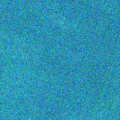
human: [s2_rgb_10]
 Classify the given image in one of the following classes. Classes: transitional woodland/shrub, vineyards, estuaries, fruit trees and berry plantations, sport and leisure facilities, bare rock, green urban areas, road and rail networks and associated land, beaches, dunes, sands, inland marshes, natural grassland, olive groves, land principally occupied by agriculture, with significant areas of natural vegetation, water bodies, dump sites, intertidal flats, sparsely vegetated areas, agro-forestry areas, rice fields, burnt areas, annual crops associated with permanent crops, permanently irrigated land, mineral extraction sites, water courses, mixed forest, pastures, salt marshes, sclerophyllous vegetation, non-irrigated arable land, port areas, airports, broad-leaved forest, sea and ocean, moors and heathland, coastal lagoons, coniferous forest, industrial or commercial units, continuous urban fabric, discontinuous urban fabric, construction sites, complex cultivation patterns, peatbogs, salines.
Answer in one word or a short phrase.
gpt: sea and ocean